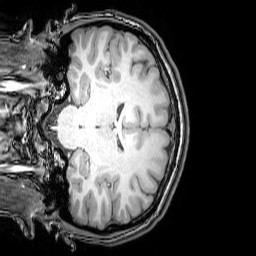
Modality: T1w
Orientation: coronal
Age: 23
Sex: female
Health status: healthy
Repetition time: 0.081 s
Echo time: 0.037 s